Question: I am experienced with VBA in Excel but very new to it in Outlook. Does anyone know of a script to list the attachments in an outgoing email, under the signature? To be triggered by a ribbon item or keyboard shortcut?
I often send emails with attachments and would like to know what I sent by looking at any email in the conversation rather than having to find the email with the attached items.
Hopefully this image will clarify:
I would like to generate the last line of that email. I have a script to extract this info when to emails* but I don't know how to get attachment info out of an email I am about to send.
* Available here: <URL>
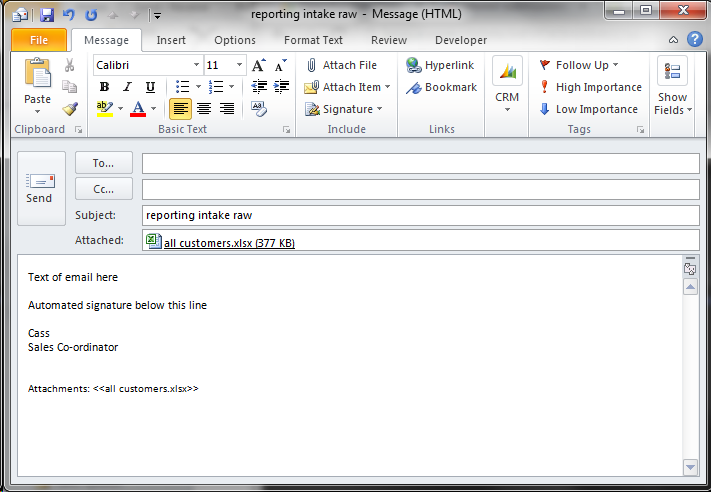
Answer: This is my solution. On "send" it detects desired attachment names and then appends them just after the signature. If there is an existing list of attachments then it overwrites it.
I have used the with function to encapsulate separate sections - the "'check to see if attachment info has already been added" section is optional. To use this in a standard module just replace the second line with 'sub() AttachmentLister'
'''
'This sub inserts the name of any meaningful attachments just after the signature
Private Sub Application_ItemSend(ByVal Item As Object, Cancel As Boolean)
Dim oAtt As Attachment
Dim strAtt, DateMark, ShortTime, FinalMsg, AttachName As String
Dim olInspector, oInspector As Inspector
Dim olDocument As Object
Dim olSelection As Object
Dim NewMail As MailItem
Dim AttchCount, i As Integer
Set oInspector = Application.ActiveInspector
Set NewMail = oInspector.CurrentItem
With NewMail
AttchCount = .Attachments.Count
If AttchCount > 0 Then
For i = 1 To AttchCount
AttachName = .Attachments.Item(i).DisplayName
If InStr(AttachName, "pdf") <> 0 Or InStr(AttachName, "xls") <> 0 Or InStr(AttachName, "doc") <> 0 Then
strAtt = strAtt & "<<" & AttachName & ">> " & vbNewLine
End If
Next i
End If
End With
GoTo skipsect ' this section is an alternative method of getting attachment names
For Each oAtt In Item.Attachments
If InStr(oAtt.FileName, "xls") <> 0 Or InStr(oAtt.FileName, "doc") <> 0 Or InStr(oAtt.FileName, "pdf") <> 0 Or InStr(oAtt.FileName, "ppt") <> 0 Or InStr(oAtt.FileName, "msg") <> 0 Or oAtt.Size > 95200 Then
strAtt = strAtt & "<<" & oAtt.FileName & ">> " & vbNewLine
End If
Next
Set olInspector = Application.ActiveInspector()
Set olDocument = olInspector.WordEditor
Set olSelection = olDocument.Application.Selection
skipsect:
'ShortTime = Format(Time, "Hh") & ":" & Format(Time, "Nn") & " "
DateMark = " (dated " & Date & ShortTime & ")"
If strAtt = "" Then
FinalMsg = ""
Else
FinalMsg = "Documents attached to this email" & DateMark & ": " & vbNewLine & strAtt
End If
Dim inputArea, SearchTerm As String
Dim SignatureLine, EndOfEmail As Integer
'Find the end of the signature
With ActiveInspector.WordEditor.Application
.Selection.WholeStory
.Selection.Find.ClearFormatting
With .Selection.Find
.Text = "Sales Co-ordinator"
.Replacement.Text = ""
.Forward = True
.Wrap = wdFindAsk
.Format = False
.MatchCase = False
End With
.Selection.Find.Execute
SignatureLine = .Selection.Range.Information(wdFirstCharacterLineNumber) + 1
.Selection.EndKey Unit:=wdLine
End With
'check to see if attachment info has already been added
With ActiveInspector.WordEditor.Application
.Selection.MoveDown Unit:=wdLine, Count:=4, Extend:=wdExtend
inputArea = .Selection
.Selection.MoveUp Unit:=wdLine, Count:=4, Extend:=wdExtend
'detect existing attachment lists
If Not InStr(inputArea, "Documents attached to this email") <> 0 Then
.Selection.TypeParagraph
.Selection.TypeParagraph
Else
With .Selection.Find
.Text = "From:"
.Replacement.Text = ""
.Forward = True
.Wrap = wdFindAsk
.Format = False
.MatchCase = True
.Execute
End With
'In case the email being replied to is not in english,
'try to detect the first line of the next email by looking for mailto
If .Selection.Find.Found = False Then
With .Selection.Find
.Text = "mailto"
.Replacement.Text = ""
.Forward = True
.Wrap = wdFindAsk
.Format = False
.Execute
End With
End If
'designate the last line of the email and delete anything between this and the signature
EndOfEmail = .Selection.Range.Information(wdFirstCharacterLineNumber) - 1
.Selection.MoveUp Unit:=wdLine, Count:=1, Extend:=wdMove
.Selection.MoveUp Unit:=wdLine, Count:=EndOfEmail - SignatureLine, Extend:=wdExtend
.Selection.Expand wdLine
.Selection.Delete
End If
End With
'Insert the text and format it.
With ActiveInspector.WordEditor.Application
.Selection.TypeParagraph
.Selection.InsertAfter FinalMsg 'insert the message at the cursor.
.Selection.Font.Name = "Calibri"
.Selection.Font.Size = 9
.Selection.Font.Color = wdColorBlack
End With
lastline:
End Sub
'''